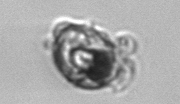
Label: Proterythropsis